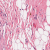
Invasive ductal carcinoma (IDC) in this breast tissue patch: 0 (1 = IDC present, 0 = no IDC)